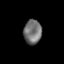
Tissue: lung
Cell type: Others
Senescence score: 0.1777
Nuclear area (px): 432
Mean DAPI intensity: 112.303